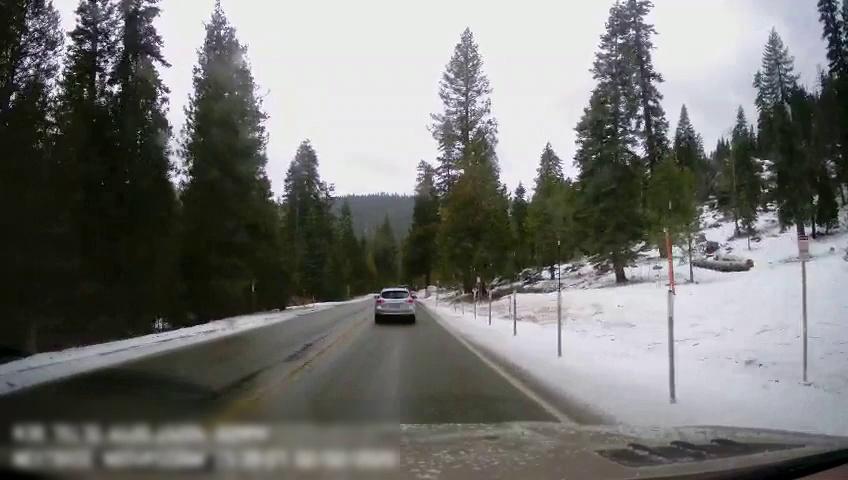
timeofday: Day
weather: Snowy
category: Drivable Space
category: Vehicles | Truck
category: Vehicles | SUV
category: Lanes | Current Lane
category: Lanes | Opposite Lane
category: Lanes | Current Lane
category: Traffic | Signs